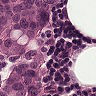
Metastatic tissue present: yes